Question: I can't get the red "Recording" status bar to hide in my app when the app is in the background and not recording.

I happen to be using <URL>, but I think this question could be tackled knowledge of that library. It gets setup like this:
'''
audioController = [[AEAudioController alloc] initWithAudioDescription:desc inputEnabled:YES];
audioController.audioSessionCategory = kAudioSessionCategory_MediaPlayback;
'''
When the user wants to record, I turn on the mic like this:
'''
[audioController addInputReceiver:mic];
audioController.audioSessionCategory = kAudioSessionCategory_PlayAndRecord;
'''
When the user wants to stop recording, I turn it off:
'''
[audioController removeInputReceiver:mic];
audioController.audioSessionCategory = kAudioSessionCategory_MediaPlayback;
'''
The problem is, when the app isn't recording & the user leaves the app, the red "Recording" status bar still shows up. I can't stop/dispose the audioController because the app may still be audio.
## Update
I setup the following block of code to run every 2 seconds in my app.
'''
audioController.audioSessionCategory = kAudioSessionCategory_MediaPlayback;
AVAudioSession *audioSession = [AVAudioSession sharedInstance];
NSError* error = nil;
[audioSession setActive:NO error: &error];
NSLog(@"error: %@", error);
[audioSession setCategory:AVAudioSessionCategoryPlayback error:nil];
'''
This logs:
'''
TAAE: Setting audio session category to MediaPlayback
AudioSessionSetProperty(kAudioSessionProperty_OverrideCategoryEnableBluetoothInput) result <PHONE> 77686174 what
Error Domain=NSOSStatusErrorDomain Code=560030580 "The operation couldn't be completed. (OSStatus error 560030580.)"
'''
Obviously it fails to disable the mic because of something TAAE is holding on to. I have not added any inputs to the controller, so I don't know what it could be.
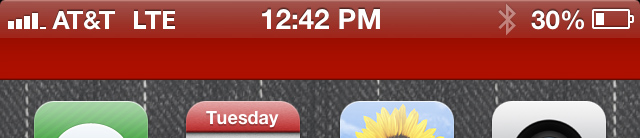
Answer: The bar will never disappear as long as the mic is in use, recording or not. it's a security measure to allow the user to know that an app is listening to the microphone, not to show that the phone is recording.
The only way to get it gone is to remove the mic from the input receivers
I see that your mic isn't being removed, there has to be some bug.
Point is, you cannot hide the Red bar as long as the microphone is opened..
if you want to temporarily disable it, you can try this maybe ?
'''
[audioController setInputEnabled:NO]
'''
What are you trying to accomplish anyway? there might be a better way to handle things
I didn't know that setInputEnabled was readonly, sorry.
Well, another thing to try is to stop the controller completely, try this:
'''
[audioController stop]
'''
if not, try to release it if you're not using ARC, or simply
'''
audioController = Nil;
'''
Hope that fixes the issue. but I rather try to find out why it's not removing 'mic' from the input receivers.. perhaps 'mic' is Nil when you call '[audioController removeInputReceiver:mic]' ??
The problem arises when you initialize with 'inputEnabled' set to 'YES', since it's 'readOnly', you can't disable the input, the only way is to actually release 'audioController'.
if you're using ARC, just set it to 'Nil', if not, just '[audioController release]'